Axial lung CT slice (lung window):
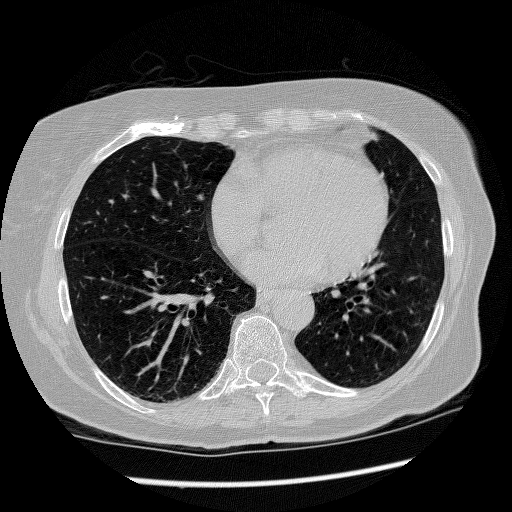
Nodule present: no